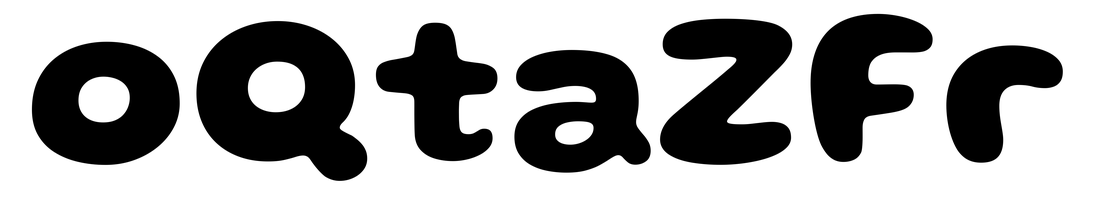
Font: Gluten_Bold